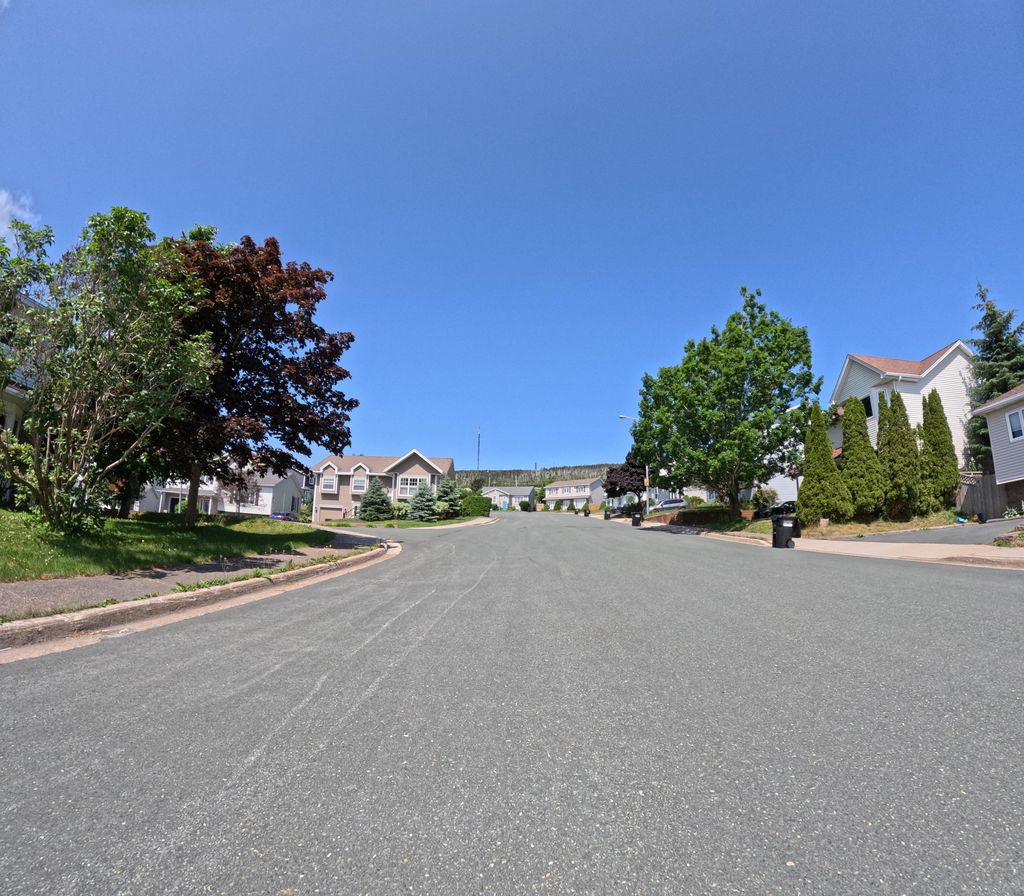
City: st_johns